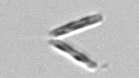
Label: Thalassionema